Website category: book
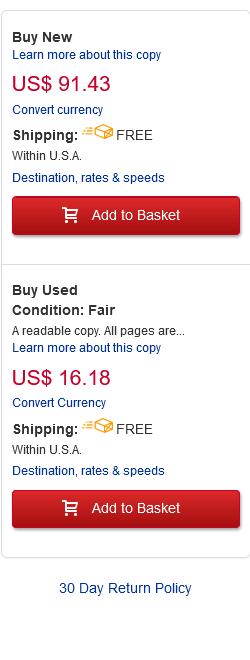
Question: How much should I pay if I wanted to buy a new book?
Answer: US$ 91.43

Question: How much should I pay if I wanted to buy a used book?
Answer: US$ 16.18

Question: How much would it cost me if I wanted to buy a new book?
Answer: US$ 91.43

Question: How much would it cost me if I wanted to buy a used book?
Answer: US$ 16.18

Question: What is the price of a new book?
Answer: US$ 91.43

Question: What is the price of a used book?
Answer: US$ 16.18

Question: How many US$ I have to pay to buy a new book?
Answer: US$ 91.43

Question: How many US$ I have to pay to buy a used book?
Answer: US$ 16.18

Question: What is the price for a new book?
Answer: US$ 91.43

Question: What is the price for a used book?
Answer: US$ 16.18

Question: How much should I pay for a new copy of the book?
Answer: US$ 91.43

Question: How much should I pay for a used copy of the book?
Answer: US$ 16.18

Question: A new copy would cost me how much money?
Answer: US$ 91.43

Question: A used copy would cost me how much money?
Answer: US$ 16.18

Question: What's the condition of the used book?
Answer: Fair

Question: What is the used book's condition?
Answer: Fair

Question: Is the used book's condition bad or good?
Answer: Fair

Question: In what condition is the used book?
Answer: Fair

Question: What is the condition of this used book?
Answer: Fair

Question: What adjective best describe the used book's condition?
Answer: Fair

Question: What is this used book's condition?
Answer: Fair

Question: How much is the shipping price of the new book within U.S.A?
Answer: FREE

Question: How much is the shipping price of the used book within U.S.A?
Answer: FREE

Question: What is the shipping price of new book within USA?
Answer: FREE

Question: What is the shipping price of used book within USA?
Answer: FREE

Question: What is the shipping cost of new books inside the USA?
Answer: FREE

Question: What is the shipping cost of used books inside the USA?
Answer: FREE

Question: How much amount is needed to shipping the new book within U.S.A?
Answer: FREE

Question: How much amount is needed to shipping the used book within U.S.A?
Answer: FREE

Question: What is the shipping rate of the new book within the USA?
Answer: FREE

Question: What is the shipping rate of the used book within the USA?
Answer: FREE

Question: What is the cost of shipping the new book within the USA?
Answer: FREE

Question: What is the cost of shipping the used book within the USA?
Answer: FREE

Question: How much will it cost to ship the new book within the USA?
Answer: FREE

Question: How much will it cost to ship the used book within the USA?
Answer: FREE